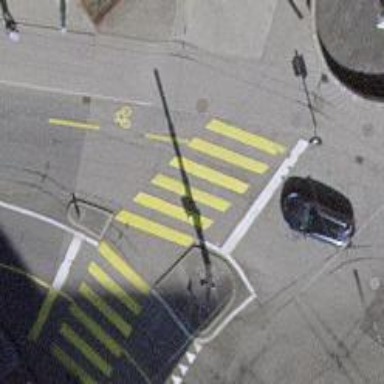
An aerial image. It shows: Secondary road with asphalt surface. The road has trolley wires.